Interaction volume radius: 5 \u00c5
Interaction volume height: 25 \u00c5
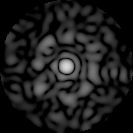
Disorder parameter: 0.8302